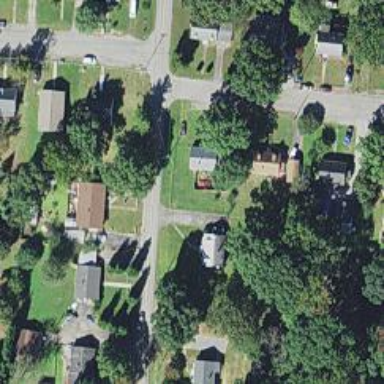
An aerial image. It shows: Neighborhood.